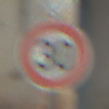
Verkehrszeichen: Geschwindigkeit30
Zusatzzeichen oben: EndeVorfahrtsstrasse
Umgebung: Outdoor, Nature
Tageszeit: MorningAfternoon
Wetter: PartlyCloudy
Licht: Natural
Jahreszeit: Autumn
Kontrast: LowContrast